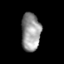
Tissue: skin
Cell type: Epithelial cells
Senescence score: 0.2037
Nuclear area (px): 716
Mean DAPI intensity: 150.71